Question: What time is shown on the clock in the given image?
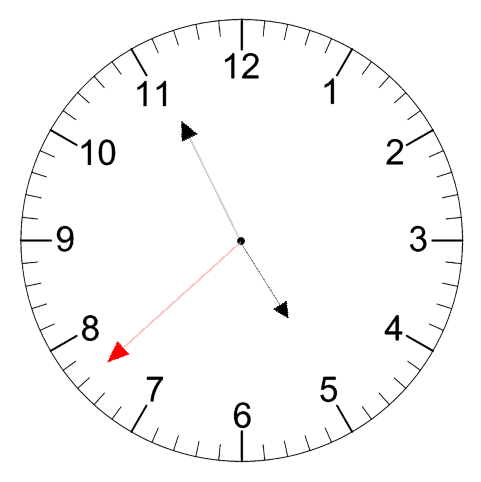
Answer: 04:55:38